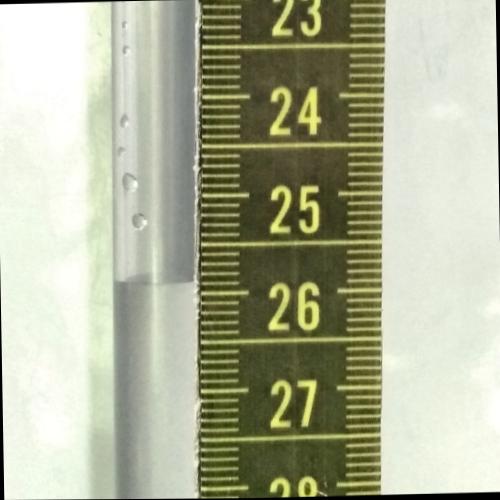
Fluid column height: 25.9 cm